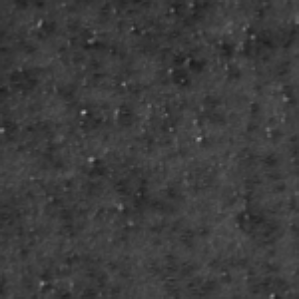
Label: frost